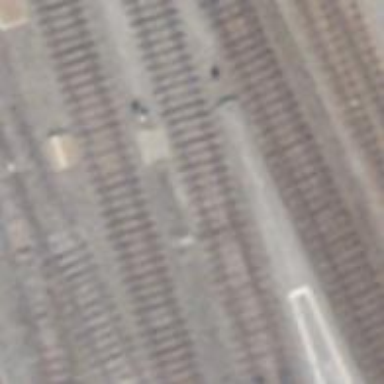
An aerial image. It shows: Railway switch.